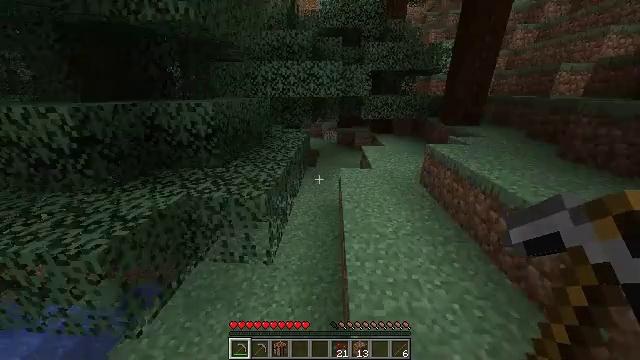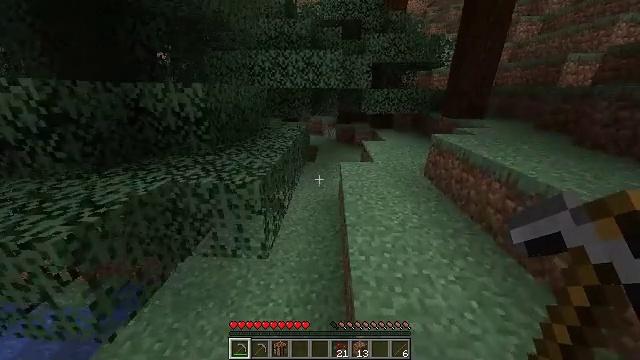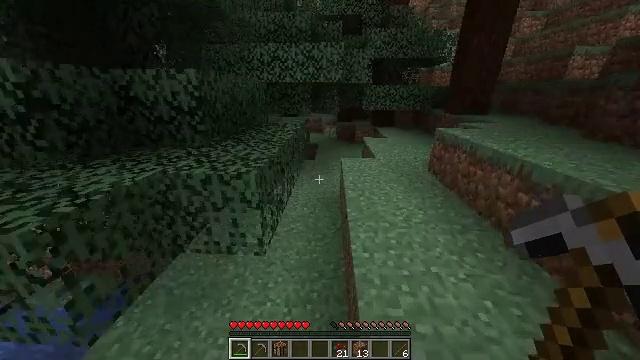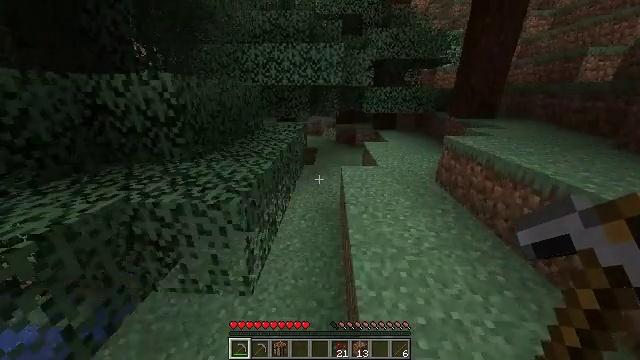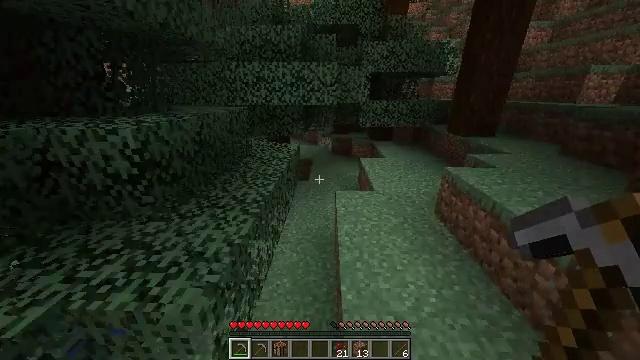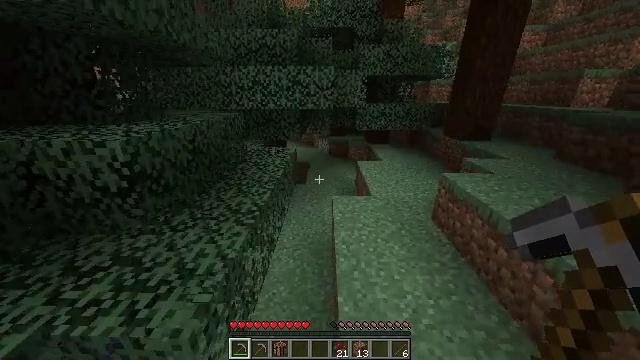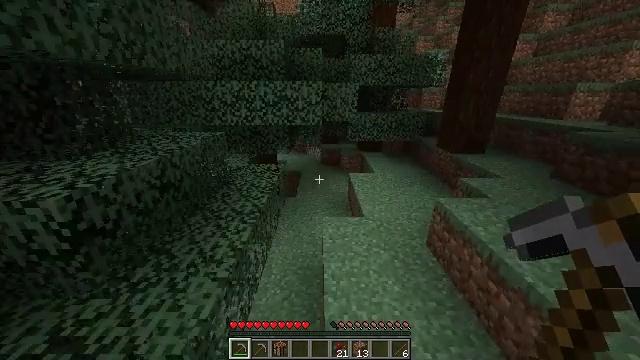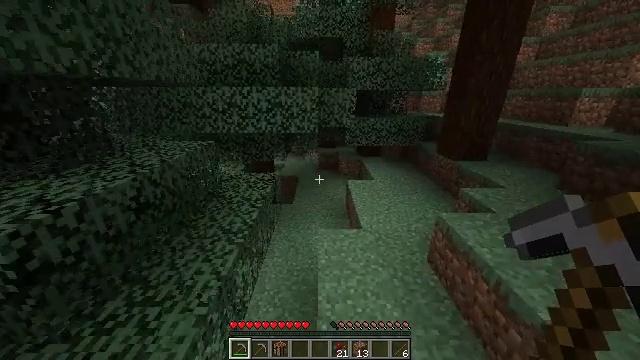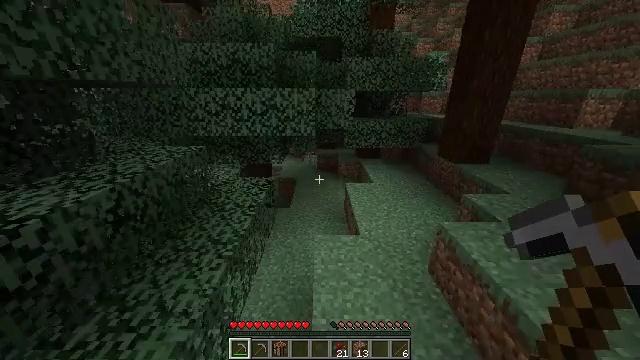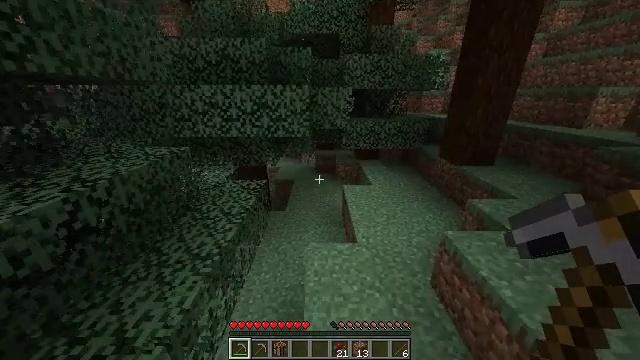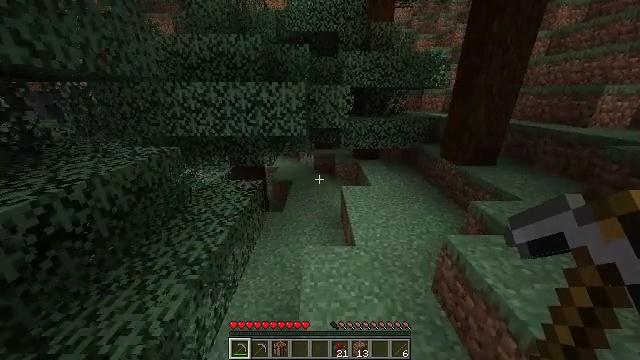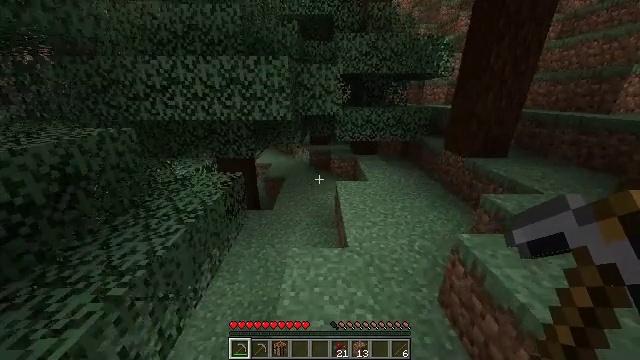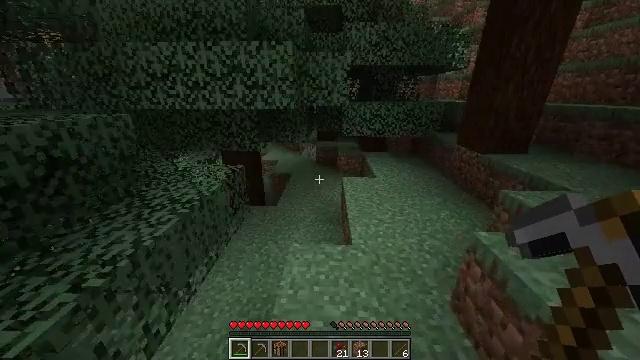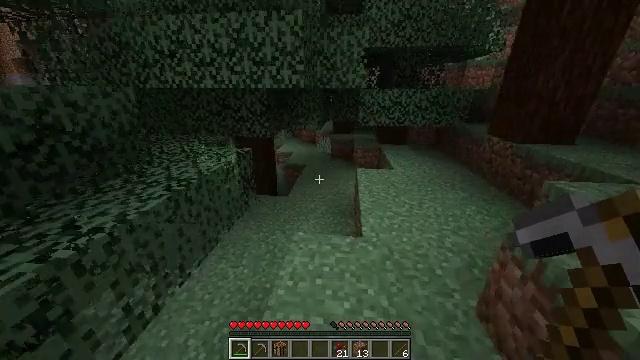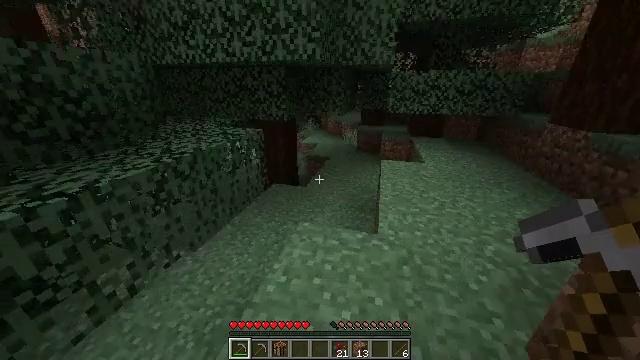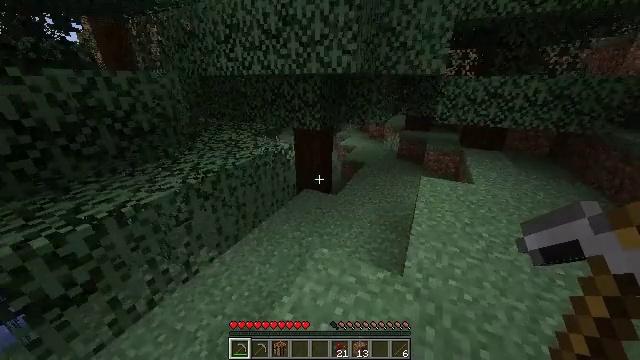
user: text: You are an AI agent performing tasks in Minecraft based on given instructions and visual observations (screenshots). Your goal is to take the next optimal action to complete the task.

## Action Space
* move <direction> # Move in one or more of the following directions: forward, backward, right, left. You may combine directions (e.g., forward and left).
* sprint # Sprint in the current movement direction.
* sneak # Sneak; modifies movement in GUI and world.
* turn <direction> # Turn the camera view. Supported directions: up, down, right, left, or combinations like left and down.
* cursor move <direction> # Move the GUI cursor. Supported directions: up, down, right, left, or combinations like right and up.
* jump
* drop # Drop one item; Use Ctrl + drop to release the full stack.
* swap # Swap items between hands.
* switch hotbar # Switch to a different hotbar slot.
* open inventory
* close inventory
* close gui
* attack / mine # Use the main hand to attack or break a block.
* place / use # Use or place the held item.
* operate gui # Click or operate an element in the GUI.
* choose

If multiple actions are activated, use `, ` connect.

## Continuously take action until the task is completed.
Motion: motion action
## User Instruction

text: Clear the sweet berry bush to collect the sweet berries.
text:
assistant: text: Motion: move forward and move right, sprint, jump
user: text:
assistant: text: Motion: move forward and move right, sprint, jump
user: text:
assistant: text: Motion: move forward and move right, sprint, jump
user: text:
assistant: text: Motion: move forward and move right, sprint, jump
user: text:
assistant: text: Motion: move forward and move right, sprint, jump
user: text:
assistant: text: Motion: move forward and move right, sprint, turn right, jump
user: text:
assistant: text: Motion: move forward and move right, sprint, jump
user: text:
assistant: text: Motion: move forward and move right, sprint, jump
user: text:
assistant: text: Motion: move forward and move right, sprint, jump
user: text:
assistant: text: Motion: move forward and move right, sprint, jump
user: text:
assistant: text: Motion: move forward and move right, sprint, jump
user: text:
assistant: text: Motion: move forward and move right, sprint, turn left, jump
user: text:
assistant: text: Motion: move forward and move right, sprint, turn left, jump
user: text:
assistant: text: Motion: move forward and move right, sprint, turn left, jump
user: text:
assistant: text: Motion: move forward and move right, sprint, turn left and down, jump
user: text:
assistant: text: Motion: move forward and move right, sprint, turn left, jump
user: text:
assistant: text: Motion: move forward, sprint, turn left, jump
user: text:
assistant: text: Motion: move forward, sprint, jump
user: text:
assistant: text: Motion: move forward, sprint, jump
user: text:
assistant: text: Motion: move forward, sprint, jump
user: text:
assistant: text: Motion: move forward, sprint, jump
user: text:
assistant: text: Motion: move forward, sprint
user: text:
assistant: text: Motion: move forward, sprint, turn left
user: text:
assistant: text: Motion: move forward, sprint, turn left
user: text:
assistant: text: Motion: move forward, sprint, turn left
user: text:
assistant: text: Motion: move forward, sprint, turn left
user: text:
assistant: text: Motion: move forward, sprint, turn left
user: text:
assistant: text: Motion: move forward, sprint
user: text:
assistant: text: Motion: move forward, sprint
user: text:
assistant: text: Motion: move forward, sprint